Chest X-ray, PA view. Patient: 26 years old, sex F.
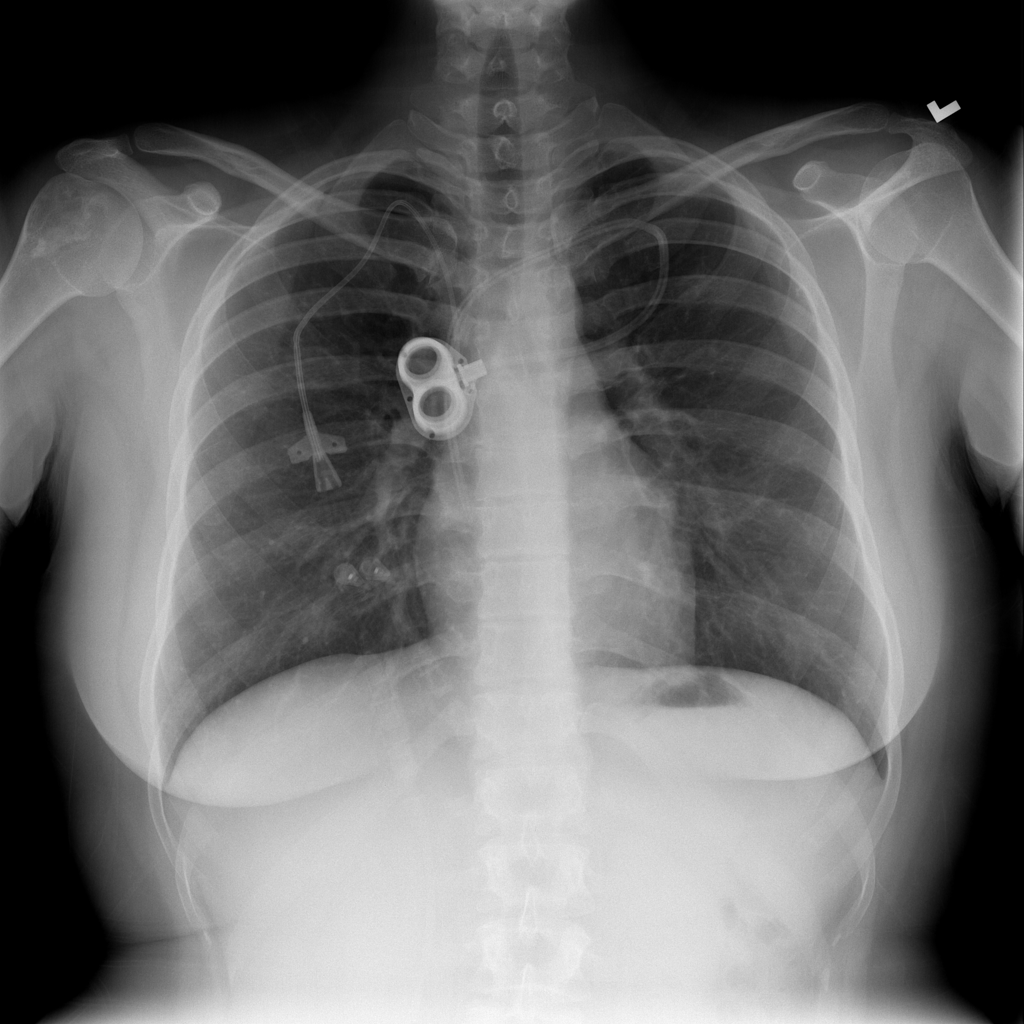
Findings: No Finding